Field crop: tomato
Growth stage: 1
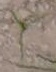
Species: cyperus